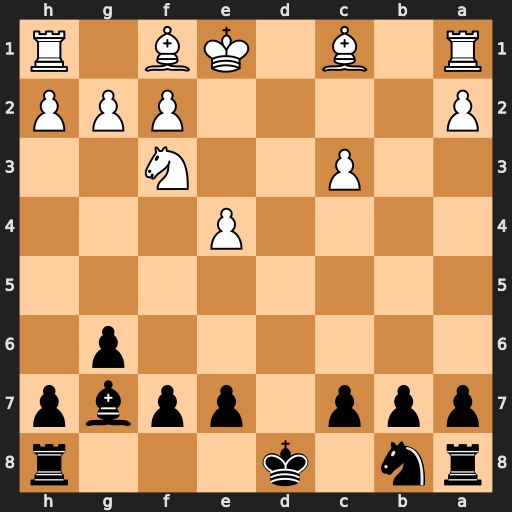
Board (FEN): rn1k3r/ppp1ppbp/6p1/8/4P3/2P2N2/P4PPP/R1B1KB1R
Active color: b
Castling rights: KQ
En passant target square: -
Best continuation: Bxc3+ Ke2 Bxa1